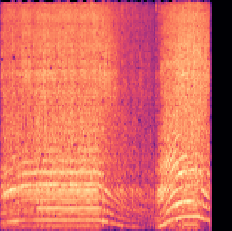
Sound class: Chainsaw